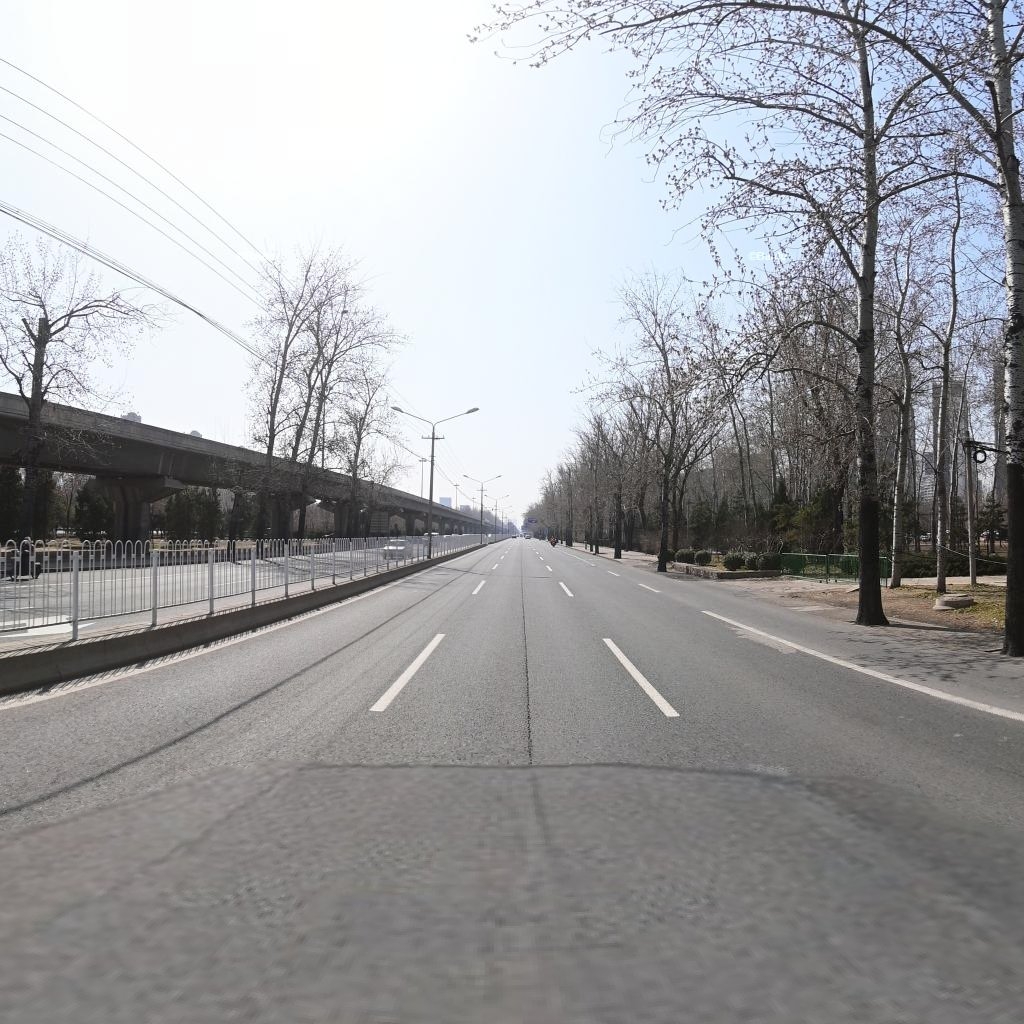
Region: Chaoyang
Road damage annotations: longitudinal crack